Interaction volume radius: 5 \u00c5
Interaction volume height: 15 \u00c5
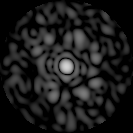
Disorder parameter: 0.8427